Question: I am using 2 regions with 1 region display selector to create some tab functionality between regions. See the following as an example: <URL>
Mine looks the same as the example above however it doesnt have the rounded corners on the region display selector.
I wondered how you can apply the rounded corners to the display selector, increase the font size and height of the region display selector?
I've tried style="" in the 'Region Attributes' of the Region display selector but no luck. When investigating my page in Firefox using Firebug the display selector is held in a DIV / in an UL list but i wouldnt know how to access those in the APEX builder.
The region display selector has rounded corners when using Chrome, but not in Internet Explorer.
Please could i have some help with my problem.
- - - - - -
Thank you.
See example below of region display selector:

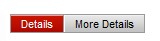
Answer: Example of region selector html from Simple Red theme
'''
<div class="apex-rds-container">
<ul class="apex-rds" id="485041125812774413_RDS">
<li class="apex-rds-first">
<a href="#SHOW_ALL"><span>Show All</span></a>
</li>
<li class="apex-rds-selected">
<a href="#R166676032406817143"><span>datepicker</span></a>
</li>
<li class="apex-rds-last">
<a href="#R485010513691770957"><span>region 2</span></a>
</li>
</ul>
</div>
'''
inspect style tab for
DIV
'''
.apex-rds-container {
height: 40px;
margin: 0 0 9px;
}
'''
UL
'''
ul.apex-rds {
background: url("../images/bg-anchor-nc.gif") repeat-x scroll 0 0 transparent;
border: 1px solid #999999;
border-radius: 8px 8px 8px 8px;
box-shadow: 1px 2px 2px #AAAAAA;
float: left;
list-style-type: none;
margin: 0;
}
'''
LI
'''
ul.apex-rds li {
float: left;
list-style: none outside none;
}
'''
A
'''
ul.apex-rds li.apex-rds-first a {
border-left: 0 solid #000000;
}
ul.apex-rds li a {
border-left: 1px solid #FFFFFF;
border-right: 1px solid #999999;
display: block;
height: 16px;
padding: 1px 10px 0;
text-decoration: none;
}
a {
color: #660000;
}
'''
SPAN
'''
ul.apex-rds li span {
color: #000000;
font-size: 11px;
}
'''
So, this shows that a background image is used for the UL. This image's dimensions are 1x18px according to firebug. Hovering over an item will set a different background image, as will a current region selection.
So, if you want a larger selection, use a larger image. Increase the div height. Set the correct styles for current/non-current items.
To increase font size, alter the css for the SPAN.
Borders are done with 'border-radius: 8px 8px 8px 8px;' which don't work in IE.
All css can be found in the theme css file in your apex_images folder: /i/themes/theme1/css/theme_4_0.css
Go to line 1316,
'''
/* -------------------- Region Display Selector -------------------- */
'''
You can find everything you need there.
Don't mess in that file though. If you will, make a backup. Work clean and override properly within a css of your own!